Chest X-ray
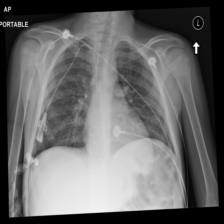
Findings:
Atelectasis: negative
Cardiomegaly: negative
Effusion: negative
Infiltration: negative
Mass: negative
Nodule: negative
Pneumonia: negative
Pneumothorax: negative
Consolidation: negative
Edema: negative
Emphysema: negative
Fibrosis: negative
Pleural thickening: negative
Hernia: negative